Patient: sex M, age 47
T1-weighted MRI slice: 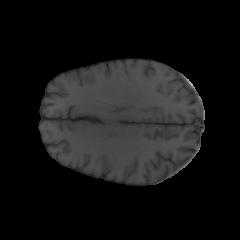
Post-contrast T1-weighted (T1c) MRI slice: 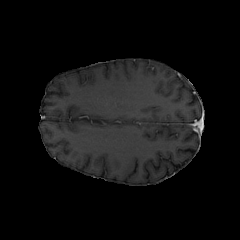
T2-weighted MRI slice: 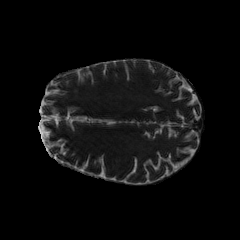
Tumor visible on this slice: no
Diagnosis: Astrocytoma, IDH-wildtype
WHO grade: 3